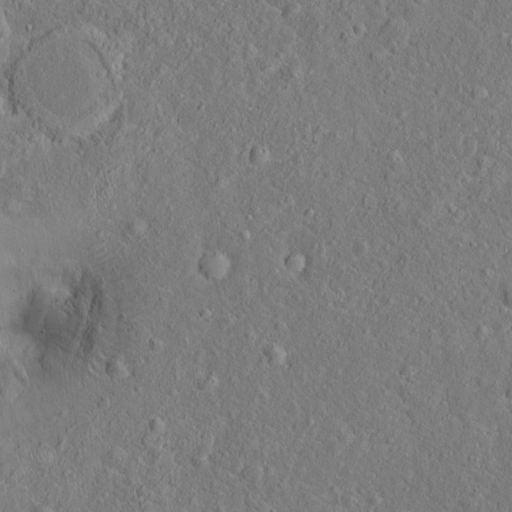
Objects detected: cone